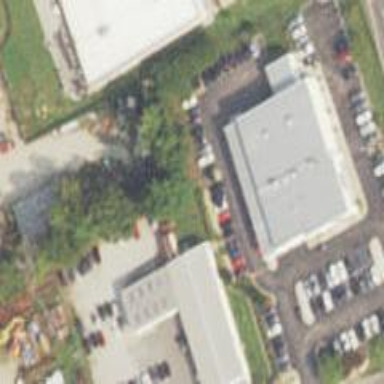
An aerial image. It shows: Building.